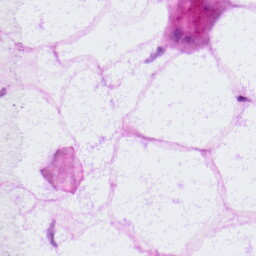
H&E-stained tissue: LymphNode